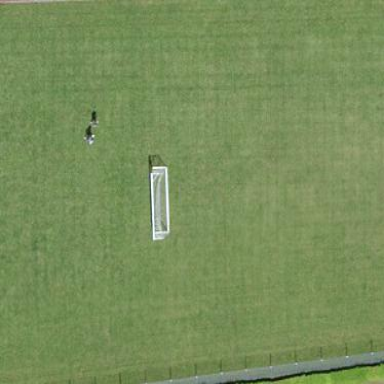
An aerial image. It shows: Grass pitch designated for multiple sports activities.